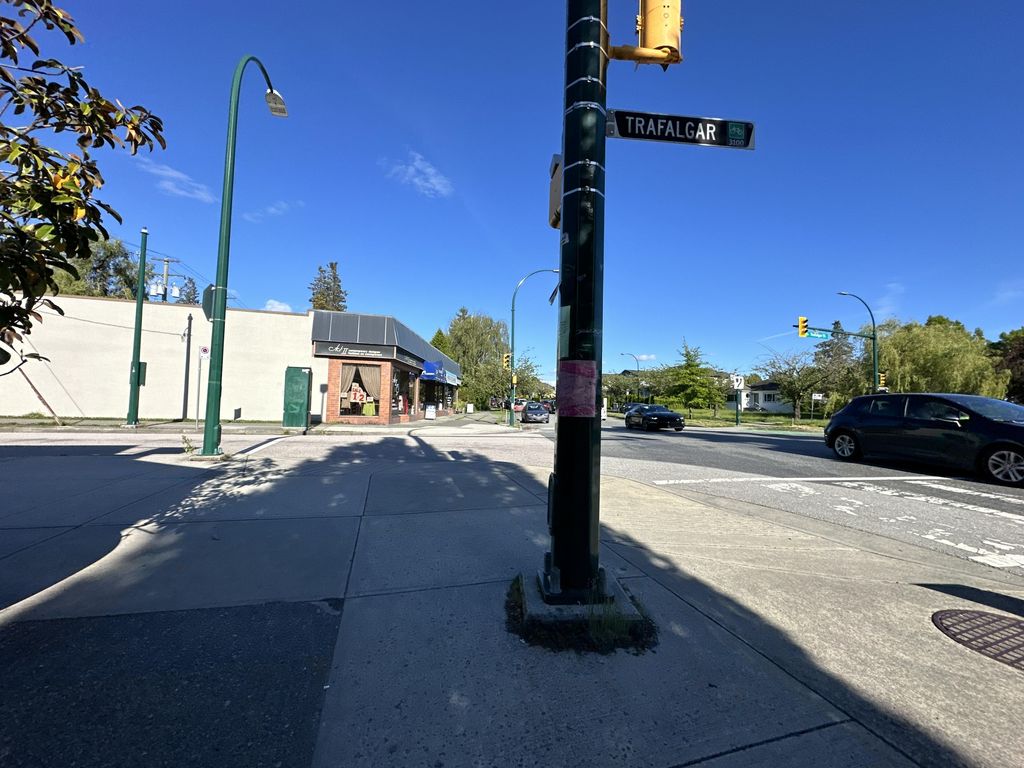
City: vancouver